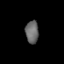
Tissue: prostate
Cell type: Fibroblasts
Senescence score: 0.7077
Nuclear area (px): 293
Mean DAPI intensity: 103.058